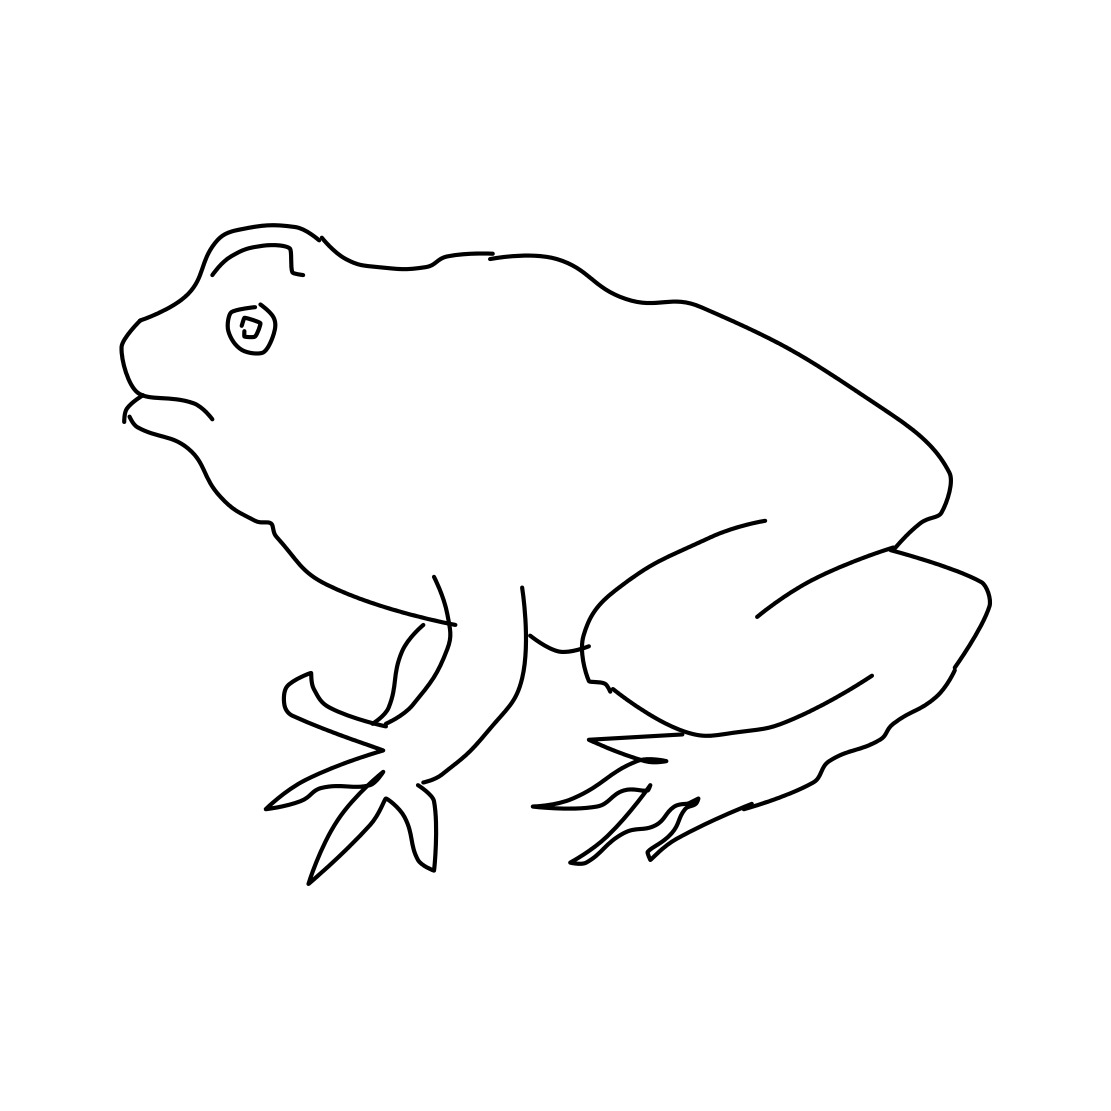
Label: frog